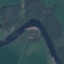
Label: River